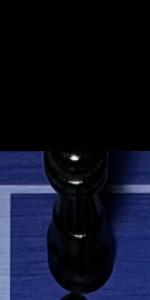
Label: Queen_Black